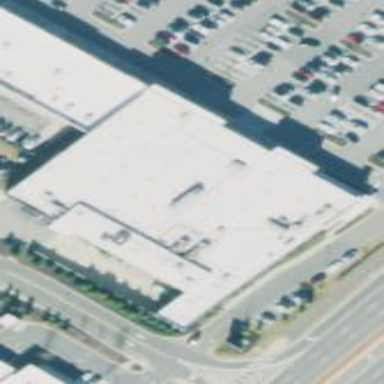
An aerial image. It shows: Building that is part of supermarket.